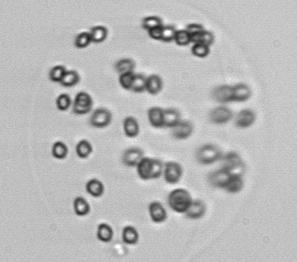
Label: Phaeocystis